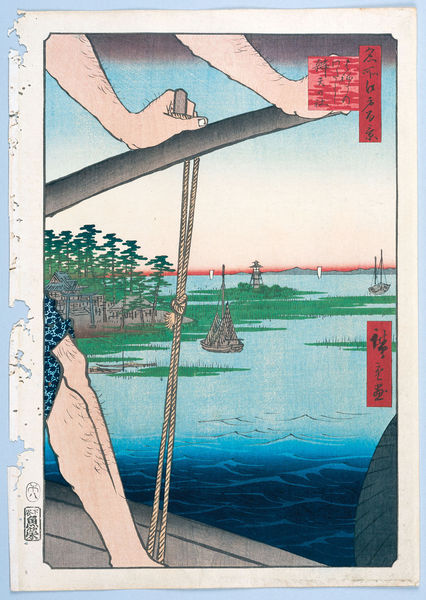
Titel: 100 berühmte Ansichten von Edo
Künstler: Utagawa Hiroshige
Schlagwörter: baum, blau, hand, mann, meer, wasser, bäume, grün, landschaft, zeichnung, rot, flächig, knoten, bild, schilf, haare, boot, boote, turm, beine, bein, farbig, holzschnitt, japan, küste, schiff, schiffe, segel, papier, berge, grafik, tau, blue, hands, men, red, white, arm, black, green, hair, japanese, print, railing, wooden, japanisch, schenkel, schriftzeichen, leuchtturm, seil, druck, holzstich, koloriert, wood, man, sky, boat, lake, landscape, mountain, mountains, ocean, sea, ship, water, waves, horizon, island, trees, village, forest, grass, pine, river, plants, farbverlauf, writing, boats, rope, sail, sailor, town, unterschenkel, human, arms, ink, bott, signature, harbor, legs, war, beschädigt, fish, lighthouse, ships, sunset, chinese, asian, stamp, fishing, sunrise, schrfit, china, sailing, swamp, pines, oriental, standing, ocen, knee, leg, rail, woods, skyline, knees, rowing, dock, landsschaft, ost, asia, bean, deck, block print, knot, characters, woodprint, hairy, fisherman, hiroshige, shipyard, kanji, hierogliph, llandscape